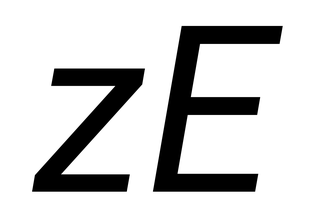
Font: Roboto-Italic_Italic